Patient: sex F, age 31
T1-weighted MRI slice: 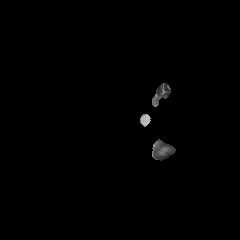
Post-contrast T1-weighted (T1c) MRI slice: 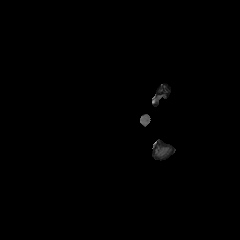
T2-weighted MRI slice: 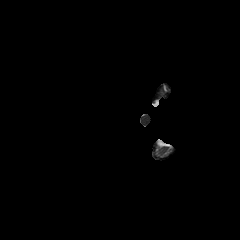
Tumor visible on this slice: no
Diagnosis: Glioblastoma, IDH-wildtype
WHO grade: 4